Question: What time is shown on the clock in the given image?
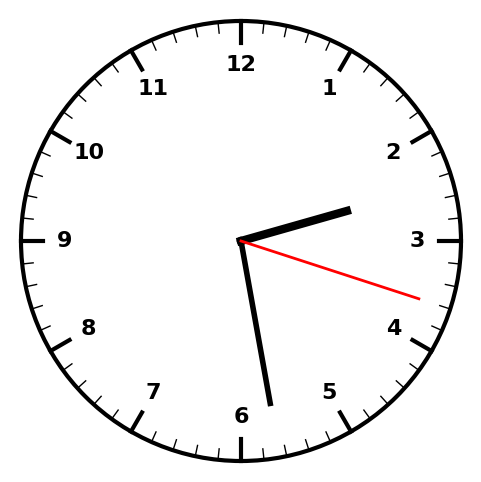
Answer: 02:28:18